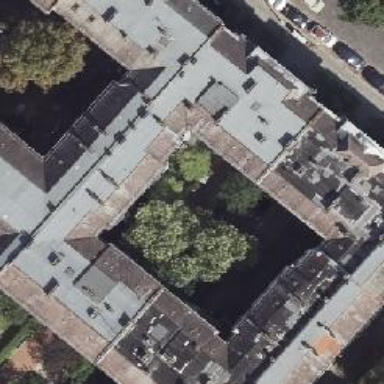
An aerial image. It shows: Saltbox-shaped roof distinguishes these apartments.